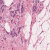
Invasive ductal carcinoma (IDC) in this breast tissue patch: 1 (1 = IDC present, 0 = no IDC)